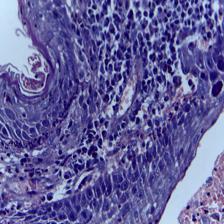
Diagnosis: OSCC